Question: A lot of projects in GitHub use the Badges to communicate the total Code coverage of the tests. How can we achieve that using Gulp tests?
For instance, the Badge for overall coverage of a system displays:

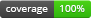
Answer: After going around on GitHub, I found the solution for Badges:
<URL>
I was able to create an npm module that takes the Cobertura report and outputs the overall percentage of the coverage and generate the badge with 3 colors, based on the thresholds.
<URL>
I'm adding this here because I ended up working on my own solution...
'''
var coberturaBadger = require('istanbul-cobertura-badger');
var coberturaFile = "build/tests/cobertura-coverage.xml";
var destinationPath = path.join(process.env.PWD, "build/tests");
coverageBadger(coberturaFile, destinationPath, function() {
console.log("Badge created at " + destinationPath + "/cobertura.svg");
});
'''